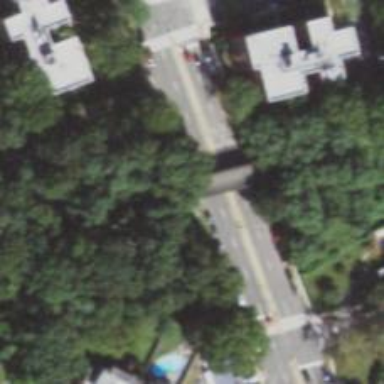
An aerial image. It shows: Asphalt cycleway on bridge.